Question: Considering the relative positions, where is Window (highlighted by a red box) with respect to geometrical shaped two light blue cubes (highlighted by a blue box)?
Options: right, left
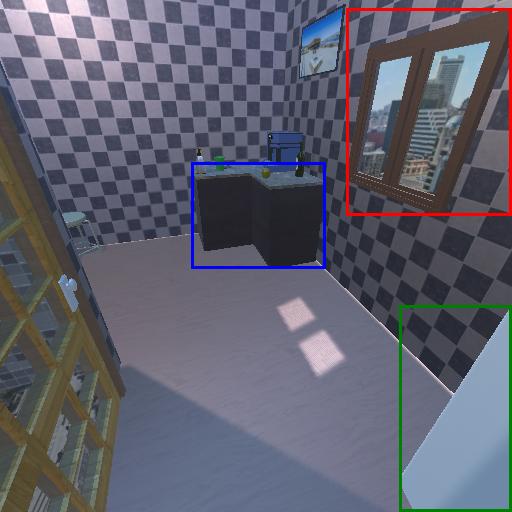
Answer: right